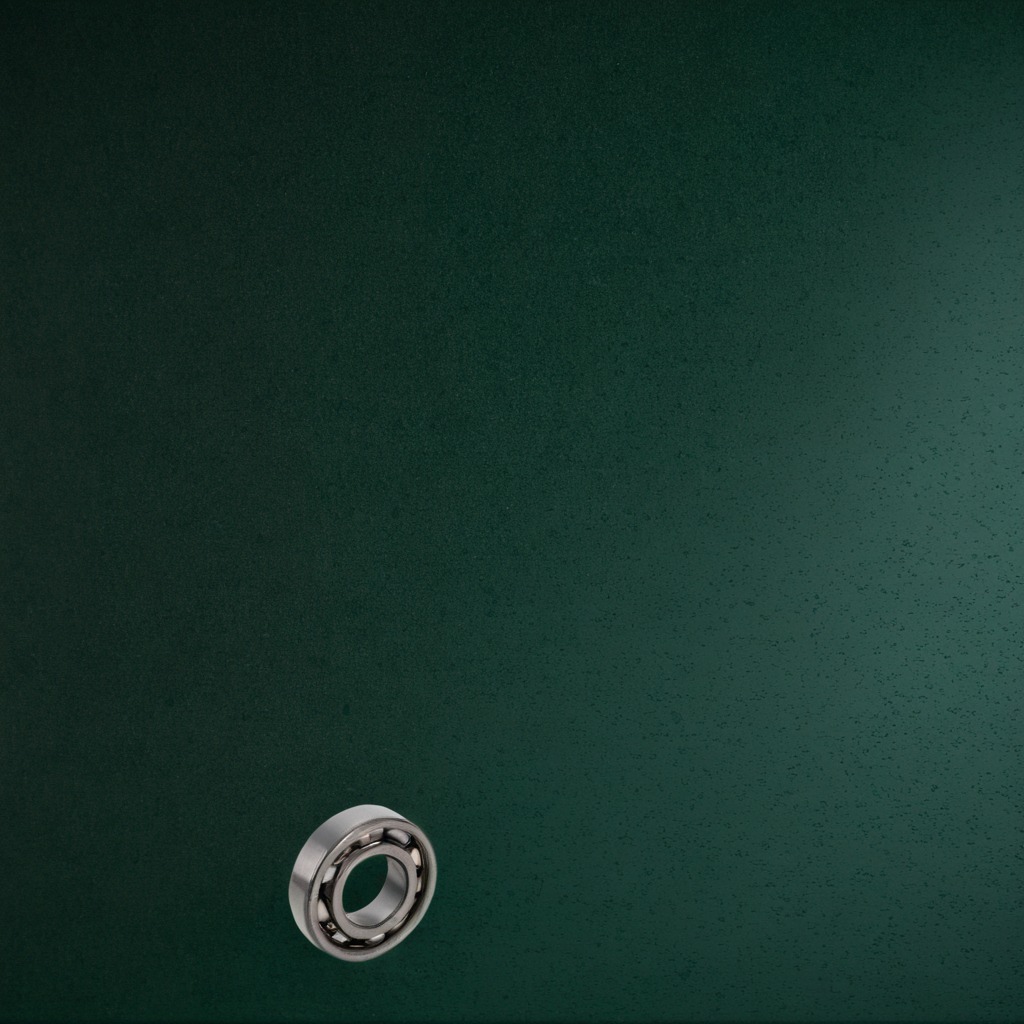
A metal ball bearing is lying on the clean granite tabletop covered with a green rubber mat inside a workshop at night dim ambient light soft shadows worn but beneath the mat.